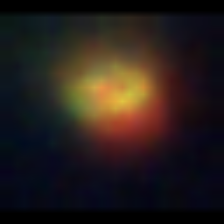
Taxon: NanoPlankton
Group: Other